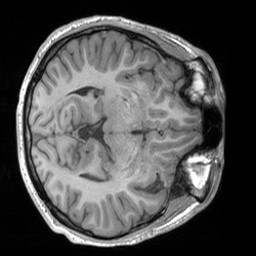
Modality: T1w
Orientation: axial
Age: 23
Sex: male
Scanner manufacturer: siemens
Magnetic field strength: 3 T
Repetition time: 1.9 s
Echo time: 0.00252 s